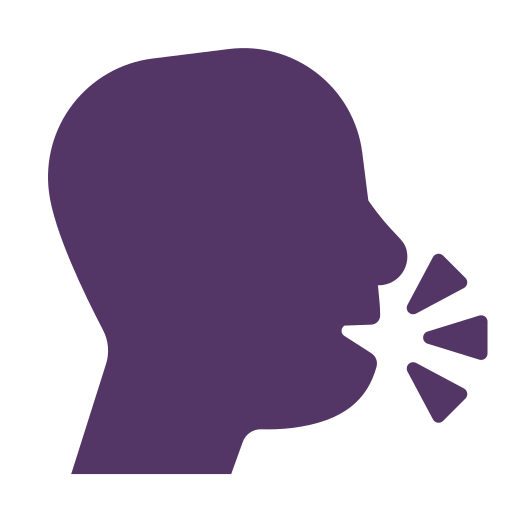
speaking head flat